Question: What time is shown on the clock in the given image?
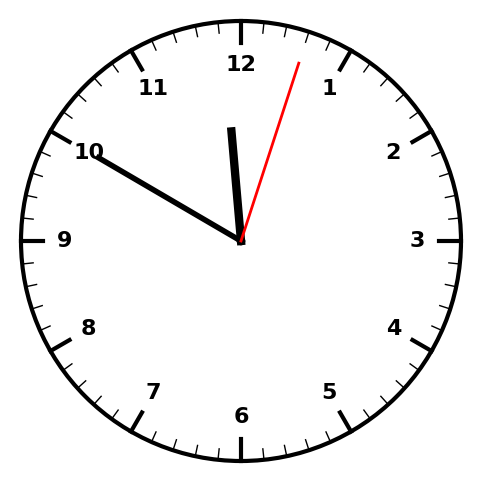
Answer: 11:50:03